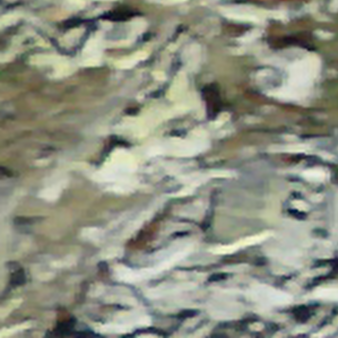
Label: other